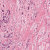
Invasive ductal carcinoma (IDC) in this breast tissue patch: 1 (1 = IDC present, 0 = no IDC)